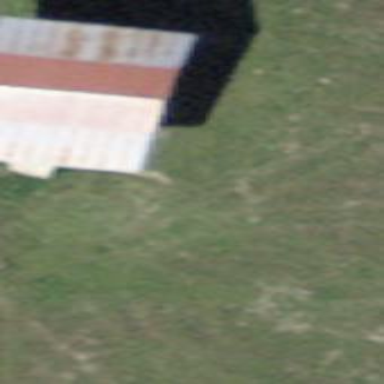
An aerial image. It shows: Farm auxiliary building.